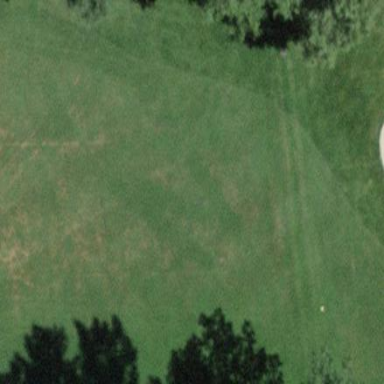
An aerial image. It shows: Golf fairway surrounded by grass.